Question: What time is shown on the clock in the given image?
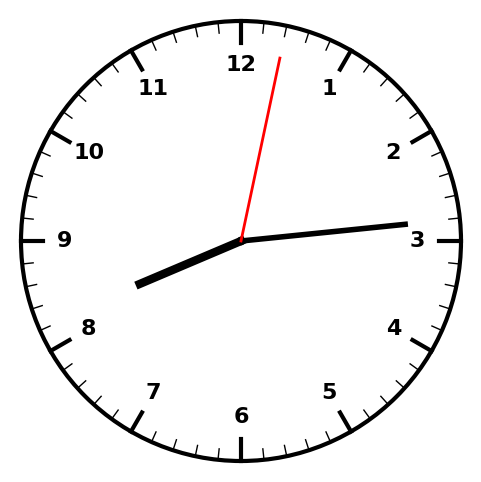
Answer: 08:14:02